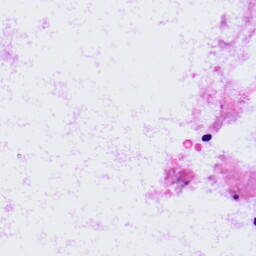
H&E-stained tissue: LymphNode